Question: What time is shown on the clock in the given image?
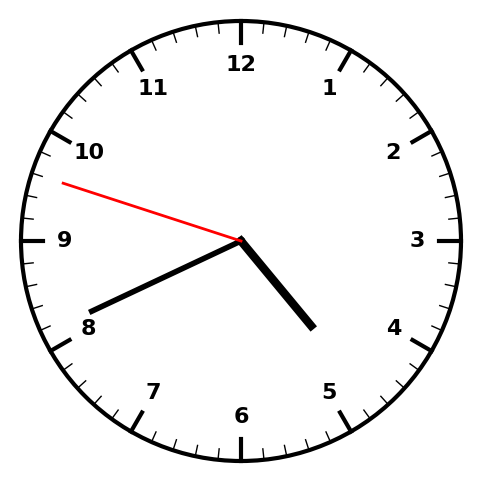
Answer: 04:40:48